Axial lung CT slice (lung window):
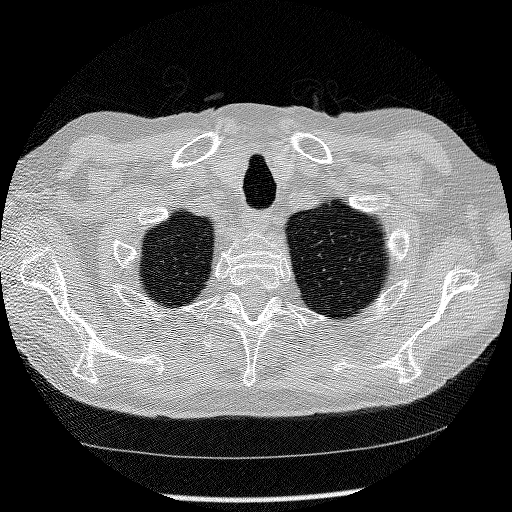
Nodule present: no